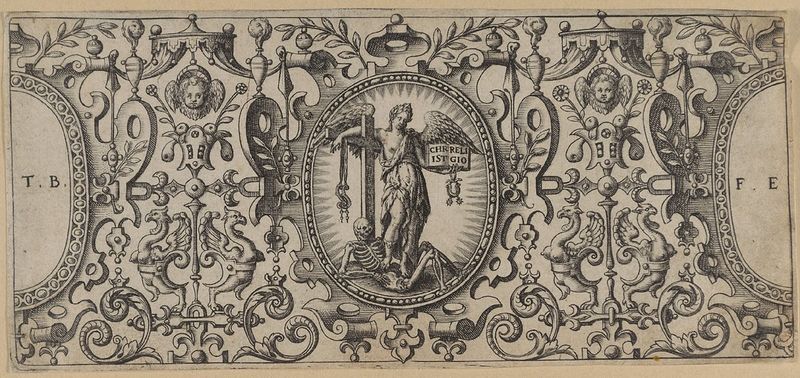
Titel: Ornamentfries mit Medaillon mit Allegorie der Religion, Blatt aus der Folge &#x201E;Grotisch fur alle kunstler. Grotis pour tous artisien“
Künstler: Theodor de Bry
Standort: Hamburg
Institution: Museum für Kunst und Gewerbe Hamburg
Schlagwörter: menschen, oval, engel, frucht, papier, grafik, graphik, kartusche, ornamente, fotografie, photographie, vanitas, maske, buch, medaillon, kreuz, religion, strahlen, druckgraphik, druckgrafik, stich, gestalten, triumph, leben, skelett, fabelwesen, baldachin, kupferstich, ungeheuer, fresco, kandelaber, christi, monster, groteske, fabeltier, fabeltiere, rollwerk, gerippt, zwitterwesen, monstrum, reproduktionen, druckerzeugnisse, schweifwerk, früchte, vergänglichkeit, ornamentstich, vorlageblätter, schweifgroteske, entwurf für wandteppich